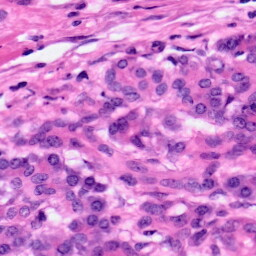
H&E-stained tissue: Pancreatic